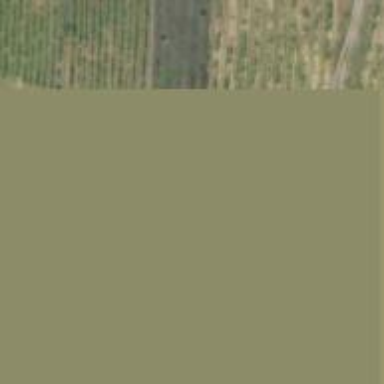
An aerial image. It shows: Vineyard with wine grapes as the main crop.